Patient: sex F, age 89
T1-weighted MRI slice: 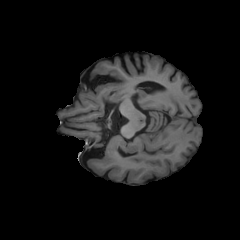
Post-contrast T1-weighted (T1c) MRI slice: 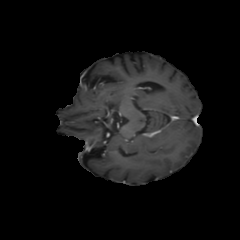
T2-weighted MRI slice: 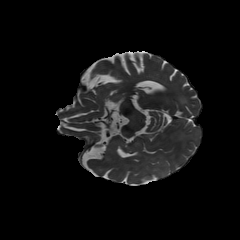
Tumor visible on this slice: yes
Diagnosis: Glioblastoma, IDH-wildtype
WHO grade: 4